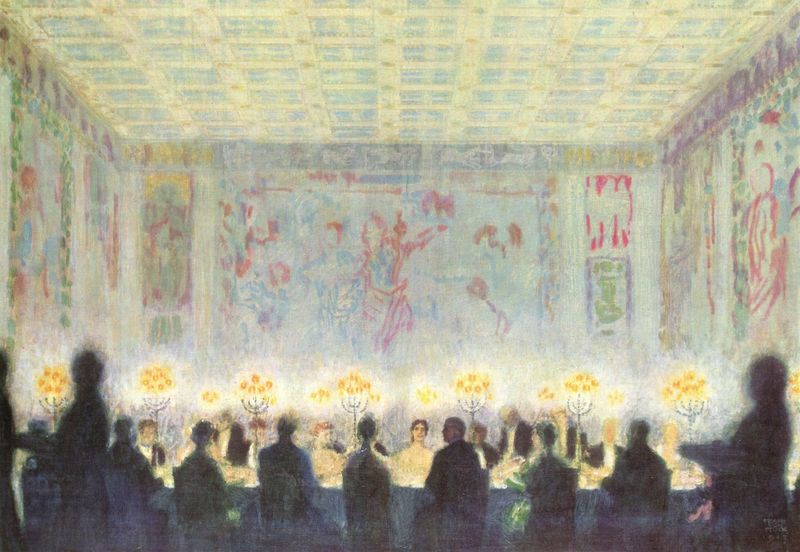
Titel: Das Diner
Künstler: Franz von Stuck
Standort: München
Institution: Neue Pinakothek
Schlagwörter: adler, blau, dunkel, gemälde, gruppe, mann, schatten, weiß, aquarell, frauen, gelb, grün, impressionismus, menschen, damen, femmes, flou, frau, glas, hell, licht, männer, orange, paris, pastell, raum, rücken, schwarz, stuhl, stühle, tisch, zimmer, rot, fauves, fest, gesellschaft, herren, symbolismus, alt, anzug, feier, gelage, gläser, kellner, lokal, ober, wand, diener, mensch, tablett, teller, tischdecke, kirche, gold, decke, personen, pflanze, pflanzen, rosa, bilder, papier, sitz, sitze, farbe, lila, saal, figuren, essen, gäste, tafel, jugendstil, salon, runde, wandteppich, gris, jaune, ornamente, wandgemälde, wandmalerei, kerze, kerzen, leuchter, silhouetten, pink, wände, munch, acryl, noir, garcon, kunst, festmahl, wandschmuck, kerzenständer, kerzenschein, schein, abendessen, bankett, dos, dames, rouge, balu, kassettendecke, fresko, abendmahl, femme, gegenlicht, jünger, décor, clair obscur, lumière, ombre, blaß, peinture, judentum, kandelaber, nuit, erlösung, geister, deckenmalerei, kasettendecke, seurat, nebulös, croquis, dessin, toit, jude, genre, abendgesellschaft, soir, soiree, fete, gens, manger, table, tapeten, jüdisch, service, tapisserie, pastel, fresque, groupe, hommes, moreau, salle, clair, plafond, danse, diable, redon, chaises, lustre, personnes, bougie, chandelier, scène, dinner, repas, obscur, egypte, taches, pepier, antrazit, odilon redon, männer7, konturen, fresques, zu tisch, foule, chandelle, innenraum, jüdin, kontrast, lakaien, mahl, speise, umrisse, undeutlich, zentralperspektive, lumières, peintures, esellschaft, dance, e, grand, diner, bougies, équisse, invites, convites, messieurs, banquet, chandeliers, serviteurs, éclairage, serveurs, pastem, plafon a caisson, convives, chandelles, decorations, restaurant, reps, salle à manger, pharaon, haute société, décoré, scène d egenre, des femmes, salons, lustres, tapetten, reception, leuhter, banquett, guach